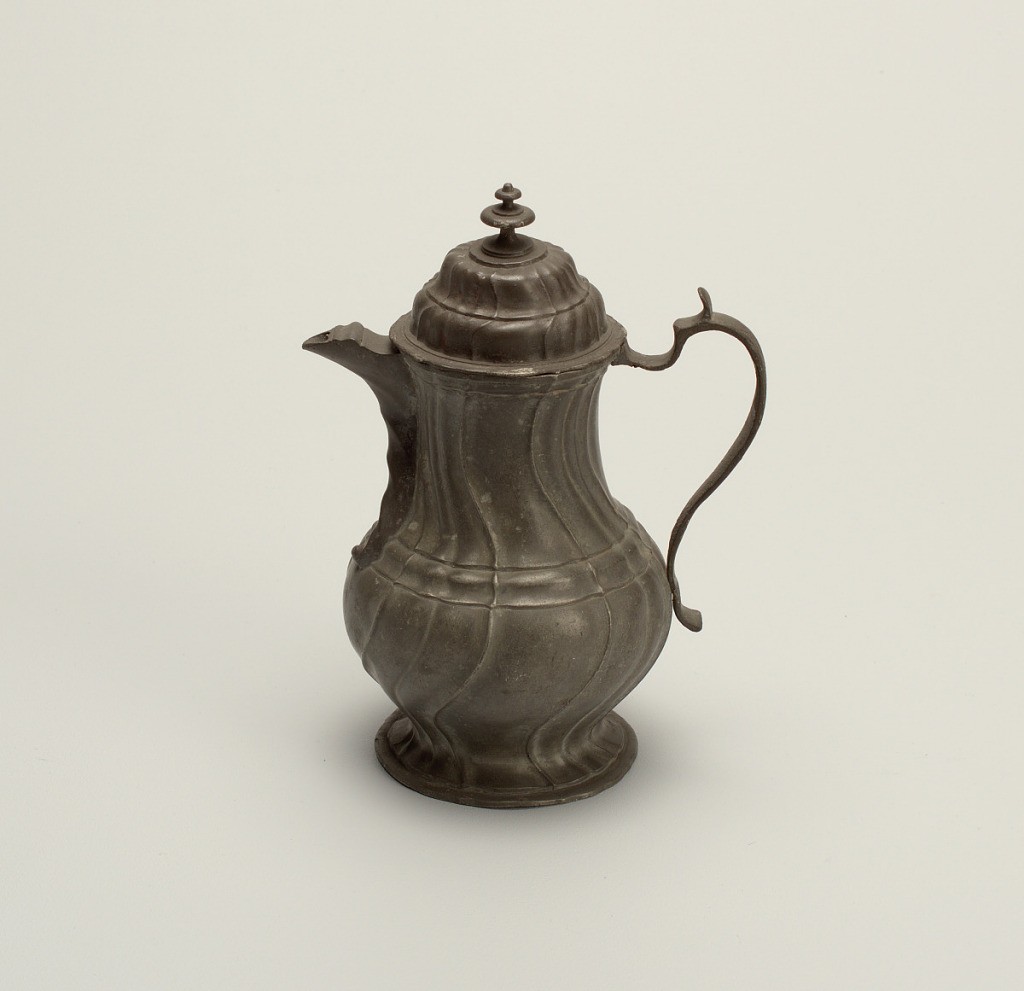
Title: Coffeepot
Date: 1750–1799
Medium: pewter
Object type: coffeepot
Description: Flaring foot in one continuous line with gadrooned pyriform body, which has horizontal molding. Long, twisted, attached spout and double-scrolled strap handle. Dome, hinged cover.